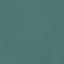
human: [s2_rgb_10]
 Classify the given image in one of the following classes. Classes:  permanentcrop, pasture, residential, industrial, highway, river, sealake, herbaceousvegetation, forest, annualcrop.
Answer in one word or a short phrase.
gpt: SeaLake